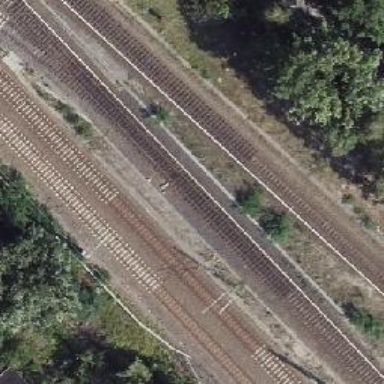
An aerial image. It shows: Railway switch with the turnout side on the left.